Field crop: maize
Growth stage: 1
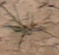
Species: lolium